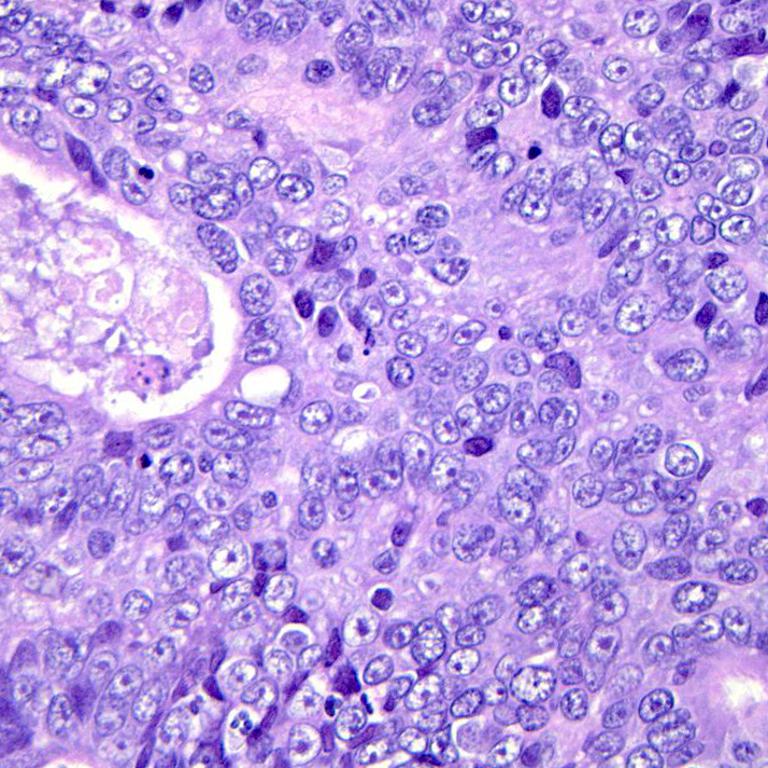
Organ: colon
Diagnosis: adenocarcinomas